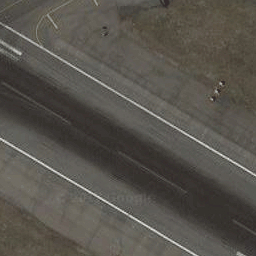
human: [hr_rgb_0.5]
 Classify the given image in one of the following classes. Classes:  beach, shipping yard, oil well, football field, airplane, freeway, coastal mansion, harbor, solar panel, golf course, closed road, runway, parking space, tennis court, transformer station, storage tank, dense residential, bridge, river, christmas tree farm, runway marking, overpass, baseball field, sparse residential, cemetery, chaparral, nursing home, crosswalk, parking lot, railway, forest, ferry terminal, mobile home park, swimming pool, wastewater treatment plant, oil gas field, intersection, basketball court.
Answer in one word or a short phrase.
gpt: runway